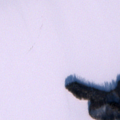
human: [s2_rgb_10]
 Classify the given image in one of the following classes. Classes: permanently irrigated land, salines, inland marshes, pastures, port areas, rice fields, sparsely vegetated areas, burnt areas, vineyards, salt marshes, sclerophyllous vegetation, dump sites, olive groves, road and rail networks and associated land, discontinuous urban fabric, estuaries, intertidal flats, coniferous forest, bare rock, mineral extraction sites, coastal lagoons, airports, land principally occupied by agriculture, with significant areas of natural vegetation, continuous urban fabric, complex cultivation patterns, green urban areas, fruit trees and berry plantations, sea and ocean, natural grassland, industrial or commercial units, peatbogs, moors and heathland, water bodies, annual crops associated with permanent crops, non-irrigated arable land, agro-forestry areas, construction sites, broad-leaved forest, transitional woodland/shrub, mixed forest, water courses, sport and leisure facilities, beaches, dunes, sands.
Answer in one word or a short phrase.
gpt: mixed forest, water bodies